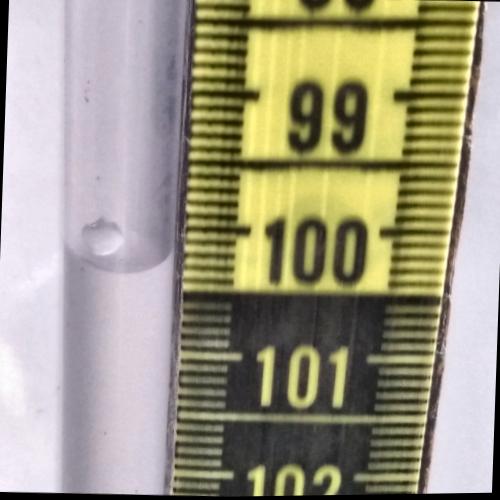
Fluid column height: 100.3 cm